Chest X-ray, PA view. Patient: 13 years old, sex M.
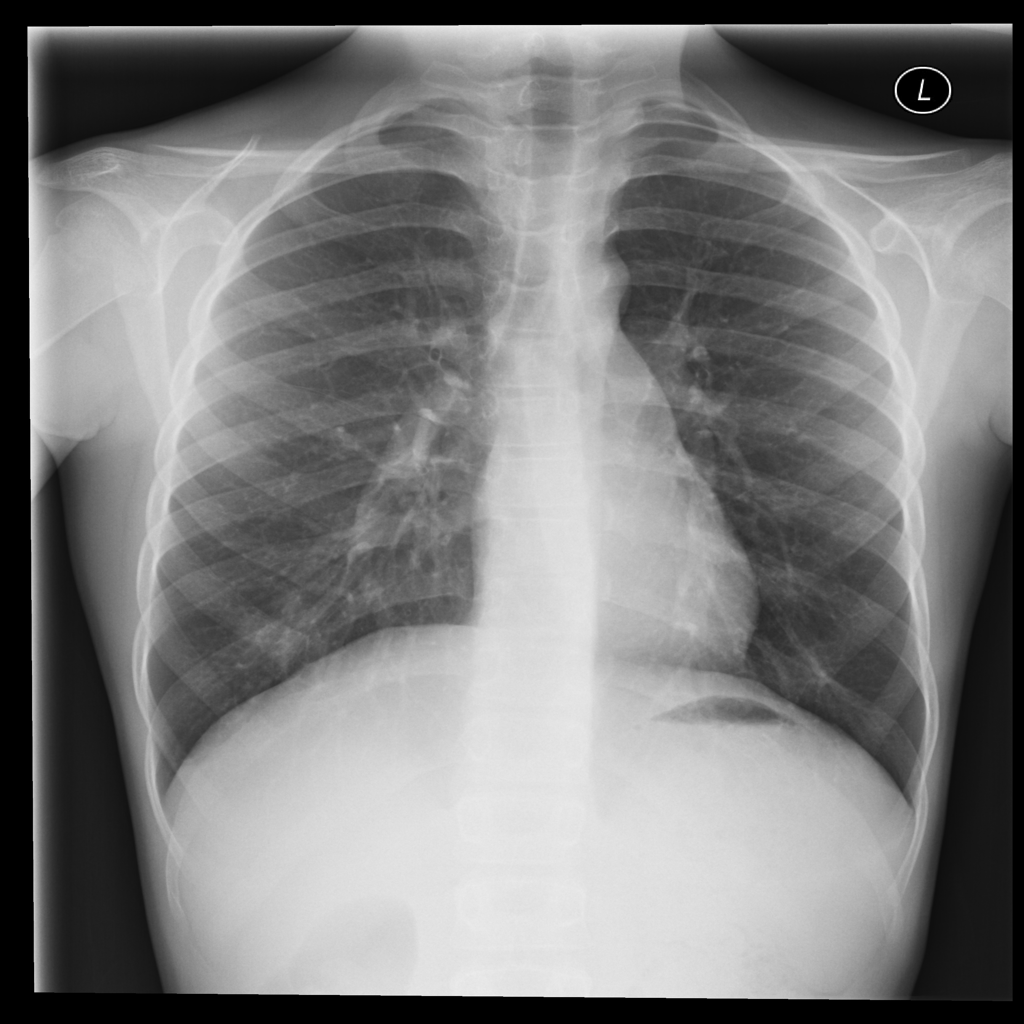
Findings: No Finding